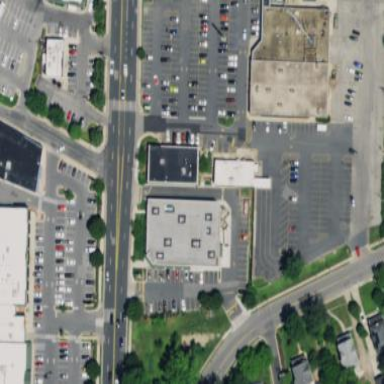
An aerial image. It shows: Retail area.